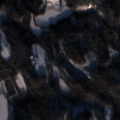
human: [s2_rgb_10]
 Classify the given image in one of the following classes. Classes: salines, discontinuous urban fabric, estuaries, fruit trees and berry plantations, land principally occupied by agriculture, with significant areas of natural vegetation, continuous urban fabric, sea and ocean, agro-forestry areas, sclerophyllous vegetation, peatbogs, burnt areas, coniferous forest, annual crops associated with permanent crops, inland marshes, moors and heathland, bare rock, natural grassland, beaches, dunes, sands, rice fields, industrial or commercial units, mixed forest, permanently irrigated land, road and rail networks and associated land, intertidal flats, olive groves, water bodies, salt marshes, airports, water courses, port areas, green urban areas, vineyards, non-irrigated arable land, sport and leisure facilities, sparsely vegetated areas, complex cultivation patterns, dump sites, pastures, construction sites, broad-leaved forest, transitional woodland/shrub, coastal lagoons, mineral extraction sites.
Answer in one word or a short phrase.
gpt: coniferous forest, mixed forest, transitional woodland/shrub